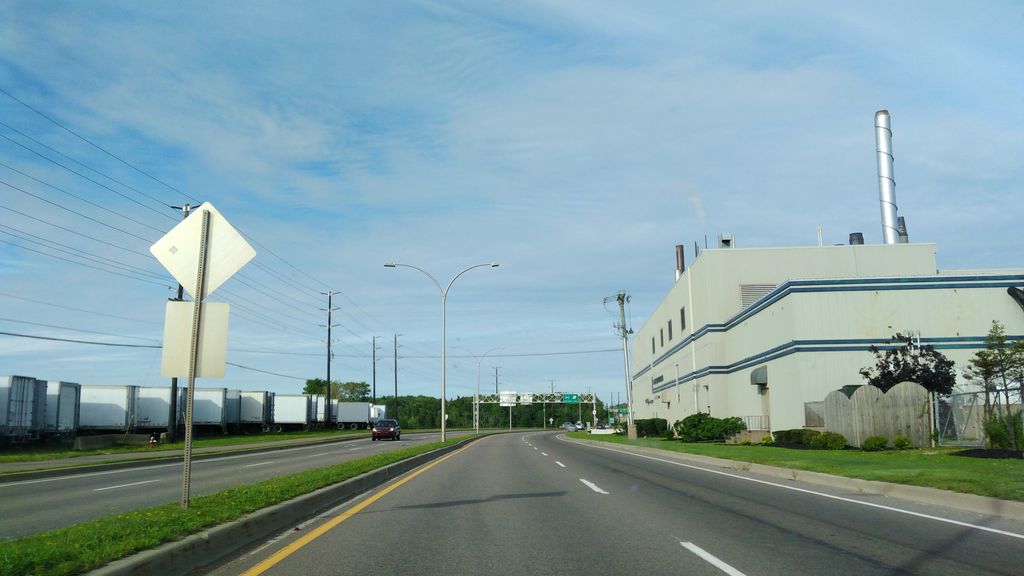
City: charlottetown